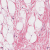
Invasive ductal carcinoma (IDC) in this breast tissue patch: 0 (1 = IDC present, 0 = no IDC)